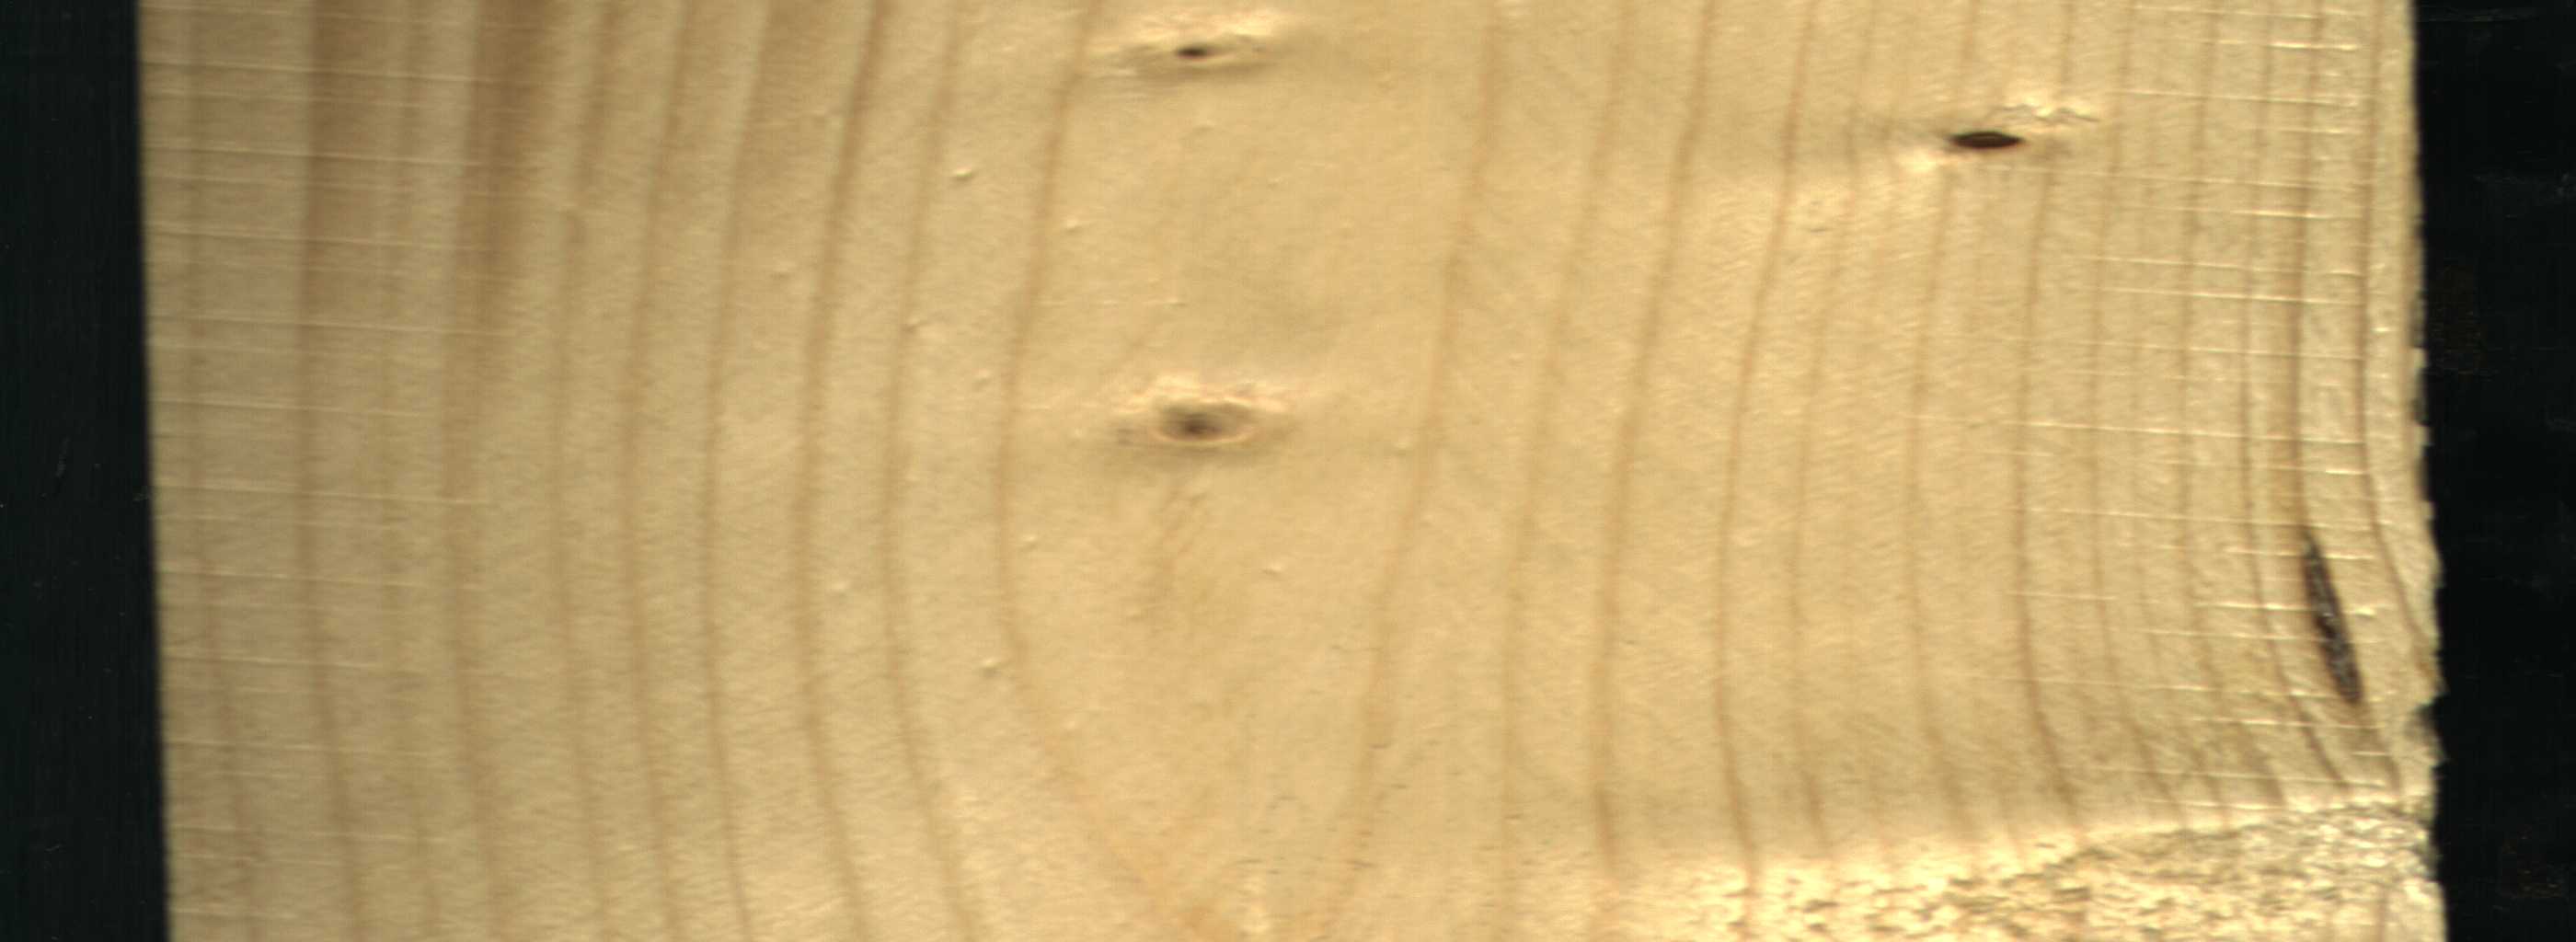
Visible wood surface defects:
resin
Dead_Knot
Dead_Knot
Live_Knot